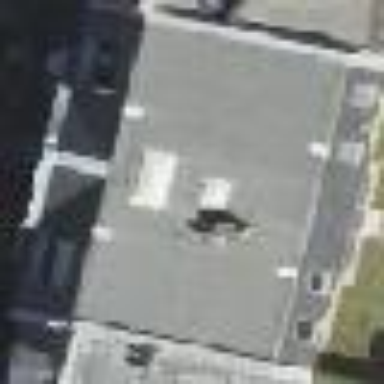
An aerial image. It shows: Apartment building with double saltbox roof shape.